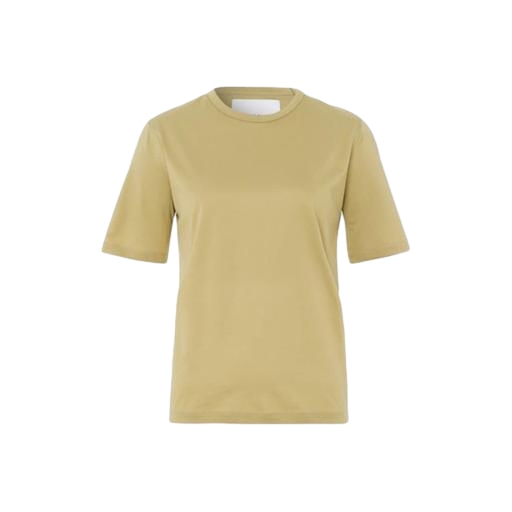
beige t-shirt green, tan t-shirt, beige t-shirt, white background